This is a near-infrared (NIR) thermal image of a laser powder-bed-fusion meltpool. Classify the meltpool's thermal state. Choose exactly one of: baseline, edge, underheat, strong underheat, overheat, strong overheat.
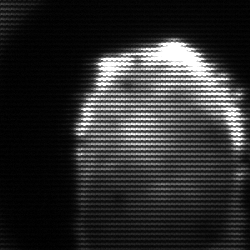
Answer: baseline